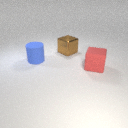
large blue rubber cylinder to the left of large brown metal cube